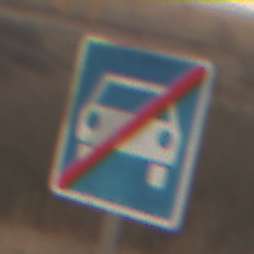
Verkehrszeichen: EndeKraftfahrstrasse
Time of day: SunriseSunset
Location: Outdoor (Nature)
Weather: PartlyCloudy
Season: NotSpecified
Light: Natural